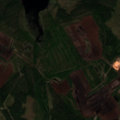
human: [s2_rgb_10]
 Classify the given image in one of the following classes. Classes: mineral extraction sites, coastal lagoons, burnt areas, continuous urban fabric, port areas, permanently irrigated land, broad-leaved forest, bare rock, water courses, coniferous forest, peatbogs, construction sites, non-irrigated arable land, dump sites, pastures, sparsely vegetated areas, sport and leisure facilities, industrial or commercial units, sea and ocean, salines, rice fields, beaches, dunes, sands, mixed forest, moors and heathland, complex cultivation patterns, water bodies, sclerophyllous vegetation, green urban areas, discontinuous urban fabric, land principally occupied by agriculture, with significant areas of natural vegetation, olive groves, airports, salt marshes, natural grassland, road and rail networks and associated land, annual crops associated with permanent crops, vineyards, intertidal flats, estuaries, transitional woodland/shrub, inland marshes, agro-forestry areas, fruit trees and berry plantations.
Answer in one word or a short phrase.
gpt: coniferous forest, mixed forest, transitional woodland/shrub, peatbogs, water bodies